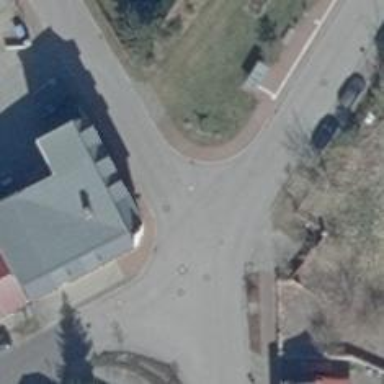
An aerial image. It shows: Road with "give way" sign.